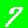
Digit: 7